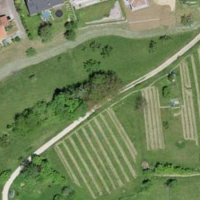
EUNIS habitat code: 25
Species observed at this site:
Euphorbia cyparissias